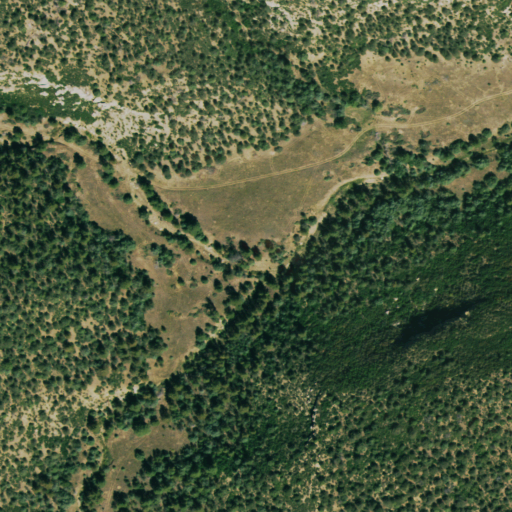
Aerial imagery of valley in Colorado named Left Fork Chicosa Canyon containing evergreen forest, shrub, deciduous forest, woody wetlands, and herbaceous wetlands